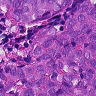
Metastatic tissue present: yes